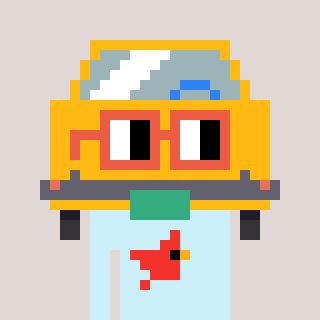
a pixel art character with square orange glasses, a taxi-shaped head and a cold-colored body on a warm background